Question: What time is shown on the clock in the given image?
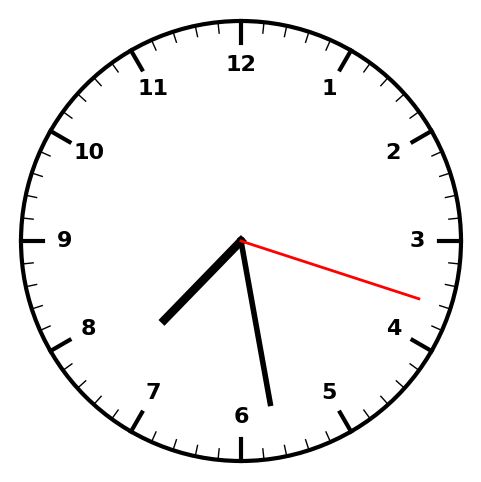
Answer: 07:28:18